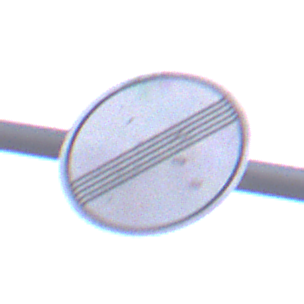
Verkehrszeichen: EndeSaemtlicherBegrenzungen
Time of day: SunriseSunset
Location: Outdoor (Suburban)
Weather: PartlyCloudy
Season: NotSpecified
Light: Natural